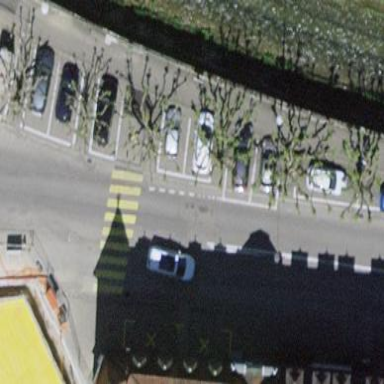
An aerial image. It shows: Street-side parking area.